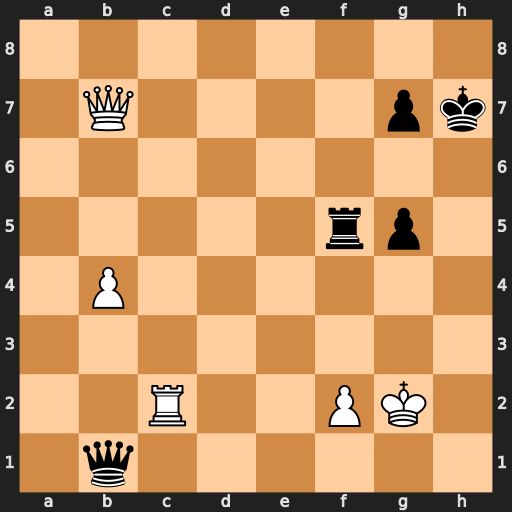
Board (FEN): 8/1Q4pk/8/5rp1/1P6/8/2R2PK1/1q6
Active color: w
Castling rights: -
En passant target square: -
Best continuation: Qe4 Qxc2 Qxc2